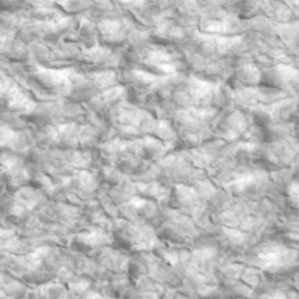
Label: non_frost